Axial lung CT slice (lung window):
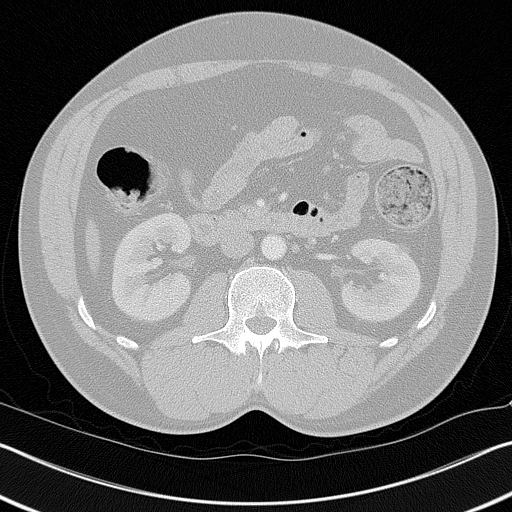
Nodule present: no